Question: I am following <URL> on how to integrate imgui with a Vulkan renderer.
Trying to render this simple window:
'''
ImGui::NewFrame();
ImGui::SetNextWindowSize(ImVec2(128, 64), ImGuiCond_FirstUseEver);
ImGui::Begin("Test Window", nullptr);
ImGui::Text("Test Text");
ImGui::End();
ImGui::Render();
'''
Yields the following:

Unfortunately text appears as white rectangles.
I examined the rendering process against Sascha Willem code using Renderdoc but haven't yet found what went wrong.
<URL>.
From my examination, it seems that vertex data and textures are loaded correctly. but the two samples have a slightly different font texture and as a result, slightly different uv coordinates per vertex. But nothing to explain why the textured text quads appear completely white. I guess the difference in the font texture emanate from the fact that I use a different imgui version (latest docking branch from vcpkg).
Does anyone have an idea what could lead to such result?
I would be happy to share more info if you think it is relevant (code, renderdoc files) but I wish to avoid clutter this post with too much code.
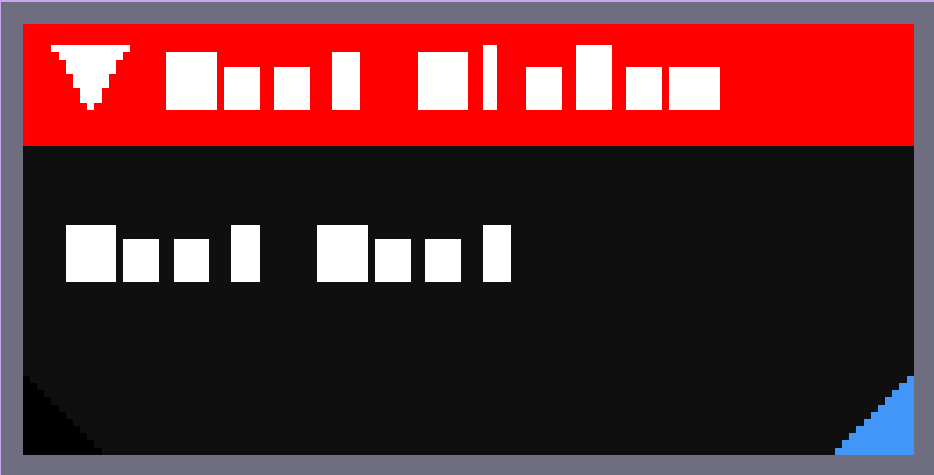
Answer: The issue was caused due to disabled blending.
Apparently, the imgui font texture has the value (1.0f, 1.0f, 1.0f, 0.0f) where the text quad should be blank (and not (0.0f, 0.0f, 0.0f, 0.0f). If blending is not enabled, then the alpha channel will be ignored which will cause the text quad to appear white.